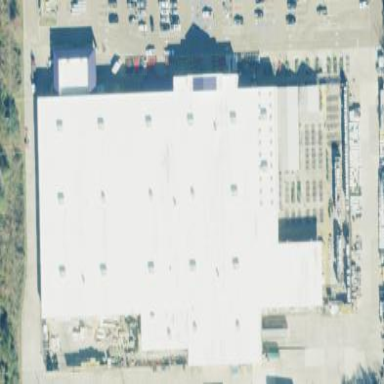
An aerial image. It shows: Retail building.